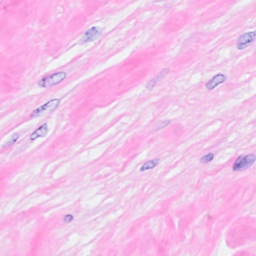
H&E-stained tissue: Breast